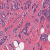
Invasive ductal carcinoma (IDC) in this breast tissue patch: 1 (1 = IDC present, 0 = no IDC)